Question:
Can anybody please explain, why syntax highlight is correct only with extra space?
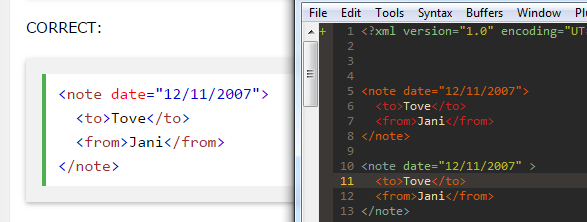
Answer: Such things usually are caused by a plugin. You can try to reproduce the issue with plugins turned off (start Vim with '--noplugin' or even '-N -u NONE'; note that you may have to manually enable ':syntax on' and ':filetype plugin on'). If you don't the issue then, it's a plugin issue.
You then need to find out which syntax group causes the highlighting. ':syn list' shows all active groups, but it's easier when you install the <URL> ':scriptnames' may help.